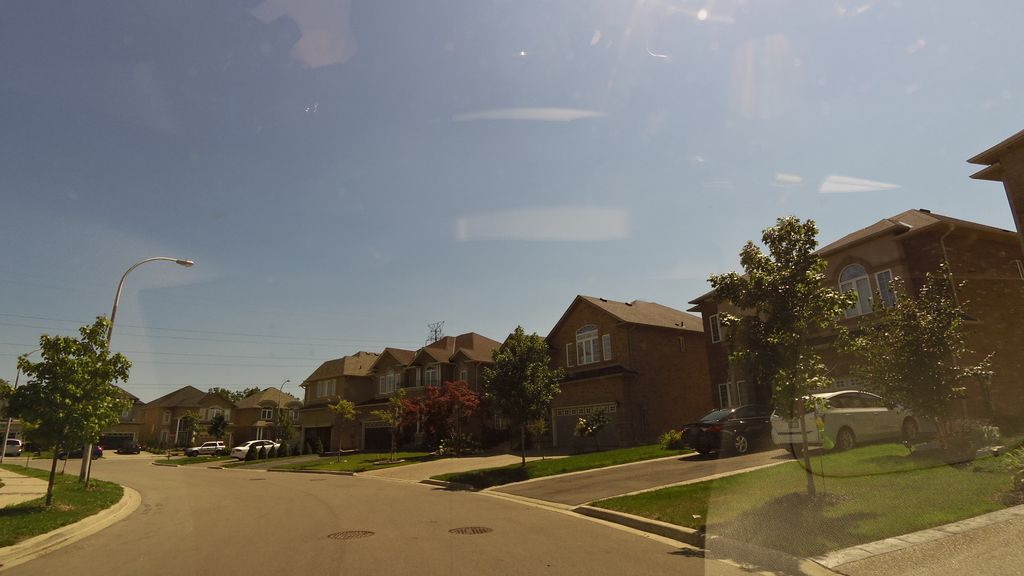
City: hamilton